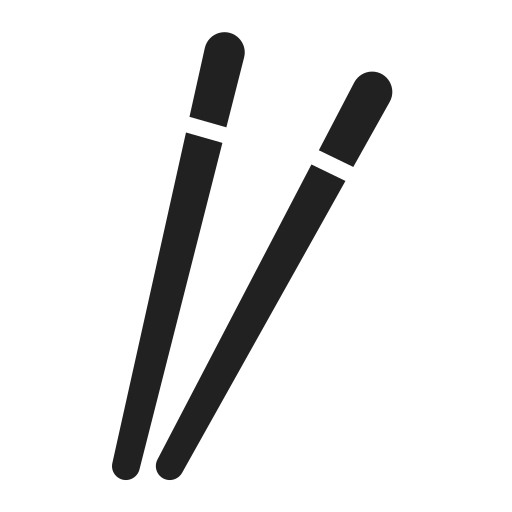
chopsticks high contrast